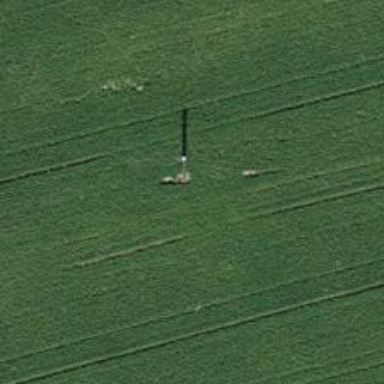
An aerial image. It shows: Power pole.